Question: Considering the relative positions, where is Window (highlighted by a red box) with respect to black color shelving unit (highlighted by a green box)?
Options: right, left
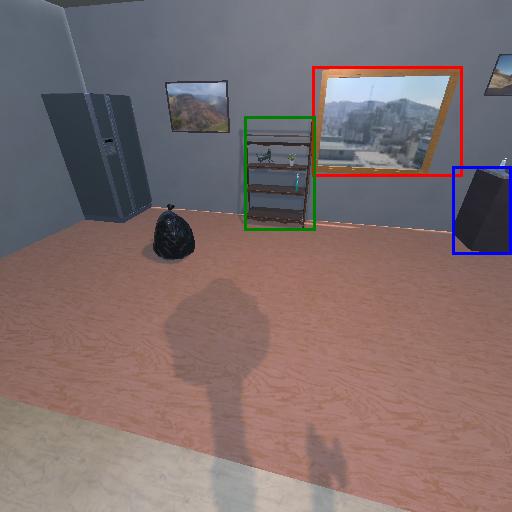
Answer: right